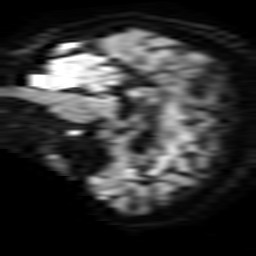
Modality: TRACE
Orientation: sagittal
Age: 60
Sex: female
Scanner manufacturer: philips
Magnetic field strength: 3 T
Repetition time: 4.109 s
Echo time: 0.06119 s